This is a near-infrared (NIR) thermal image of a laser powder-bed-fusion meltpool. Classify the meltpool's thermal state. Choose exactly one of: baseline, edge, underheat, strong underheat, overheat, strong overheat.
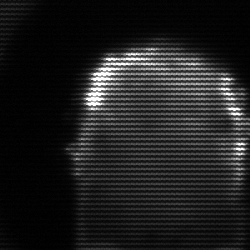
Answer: baseline